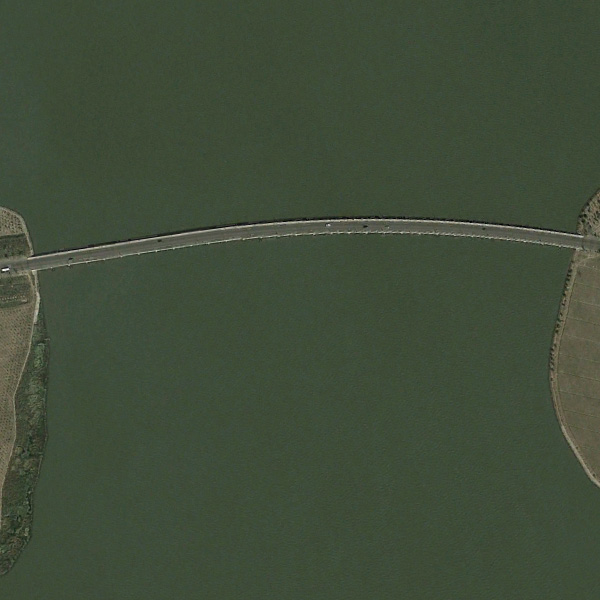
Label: Bridge